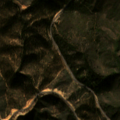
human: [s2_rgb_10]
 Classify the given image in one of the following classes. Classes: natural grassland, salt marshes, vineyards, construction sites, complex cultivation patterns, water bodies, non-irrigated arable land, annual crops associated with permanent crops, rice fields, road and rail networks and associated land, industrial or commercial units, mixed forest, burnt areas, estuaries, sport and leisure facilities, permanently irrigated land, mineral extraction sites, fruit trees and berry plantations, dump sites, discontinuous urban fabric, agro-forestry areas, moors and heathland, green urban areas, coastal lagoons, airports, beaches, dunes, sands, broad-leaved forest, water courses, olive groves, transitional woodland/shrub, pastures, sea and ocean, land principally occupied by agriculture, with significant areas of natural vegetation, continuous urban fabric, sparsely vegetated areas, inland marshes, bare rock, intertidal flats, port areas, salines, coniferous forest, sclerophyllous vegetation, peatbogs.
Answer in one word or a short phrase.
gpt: broad-leaved forest, sclerophyllous vegetation, transitional woodland/shrub